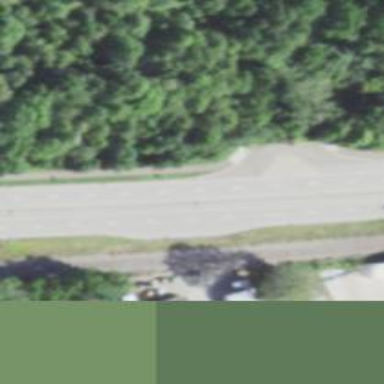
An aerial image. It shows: Expressway with asphalt surface classified as trunk highway.